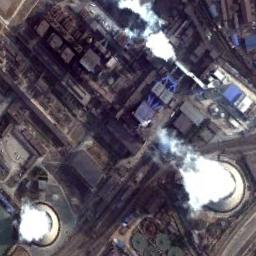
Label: thermal_power_station